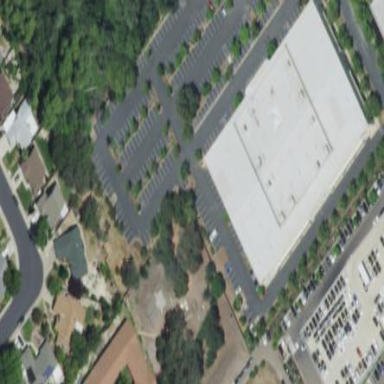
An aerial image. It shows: Commercial building.